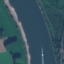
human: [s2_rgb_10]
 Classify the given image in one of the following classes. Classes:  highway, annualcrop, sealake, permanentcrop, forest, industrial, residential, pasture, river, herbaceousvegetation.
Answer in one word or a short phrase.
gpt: River